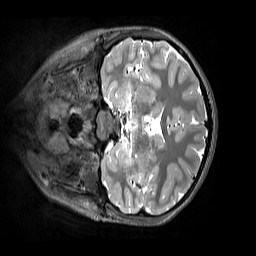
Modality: T2w
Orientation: coronal
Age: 11
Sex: female
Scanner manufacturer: siemens
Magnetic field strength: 3 T
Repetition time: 3.2 s
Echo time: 0.408 s